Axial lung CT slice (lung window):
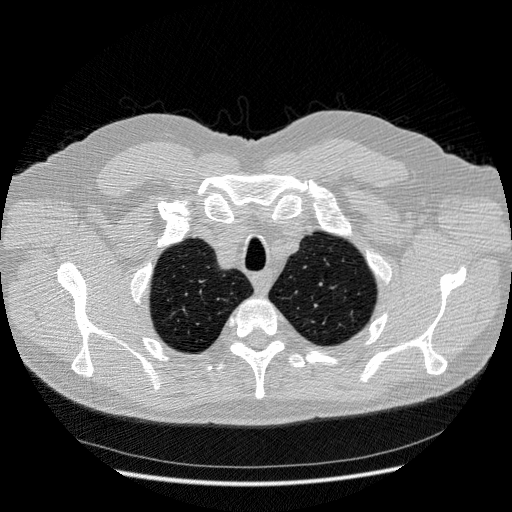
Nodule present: no